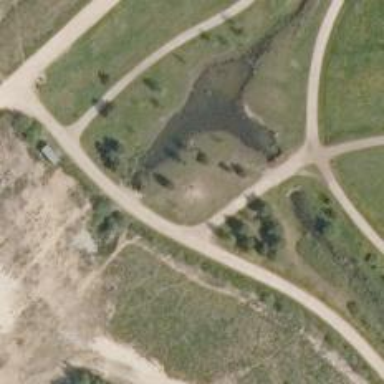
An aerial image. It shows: Disc golf basket.